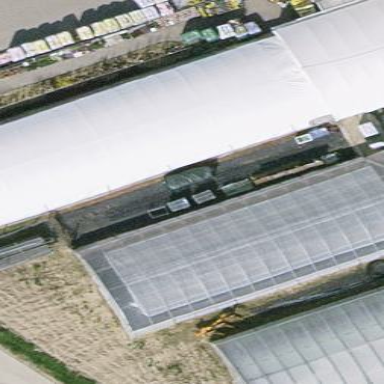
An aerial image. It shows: Greenhouse used for horticulture.